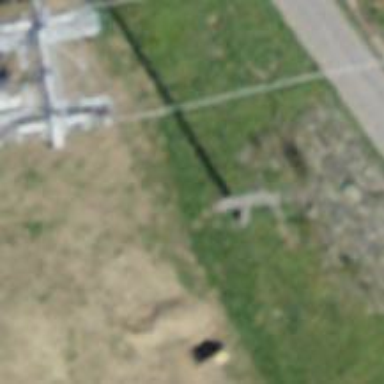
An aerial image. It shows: Power pole.